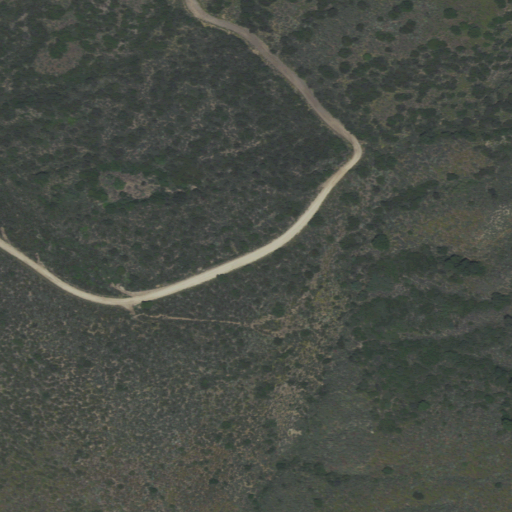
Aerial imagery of plain(s) in California named Tin Can Flat containing shrub and open development